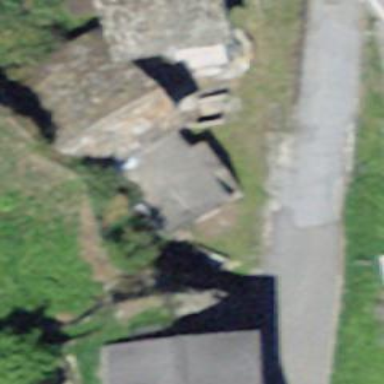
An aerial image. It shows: Barn.